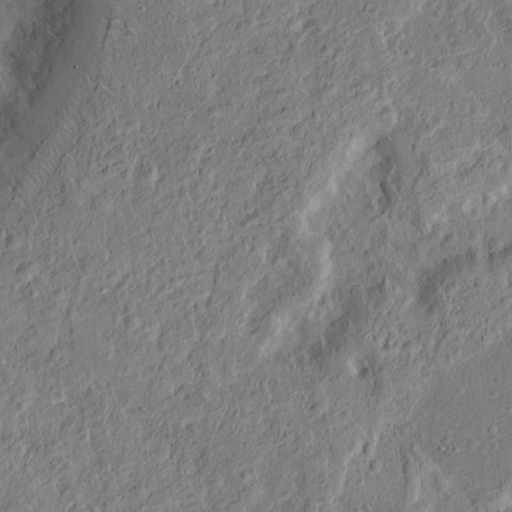
Objects detected: cone